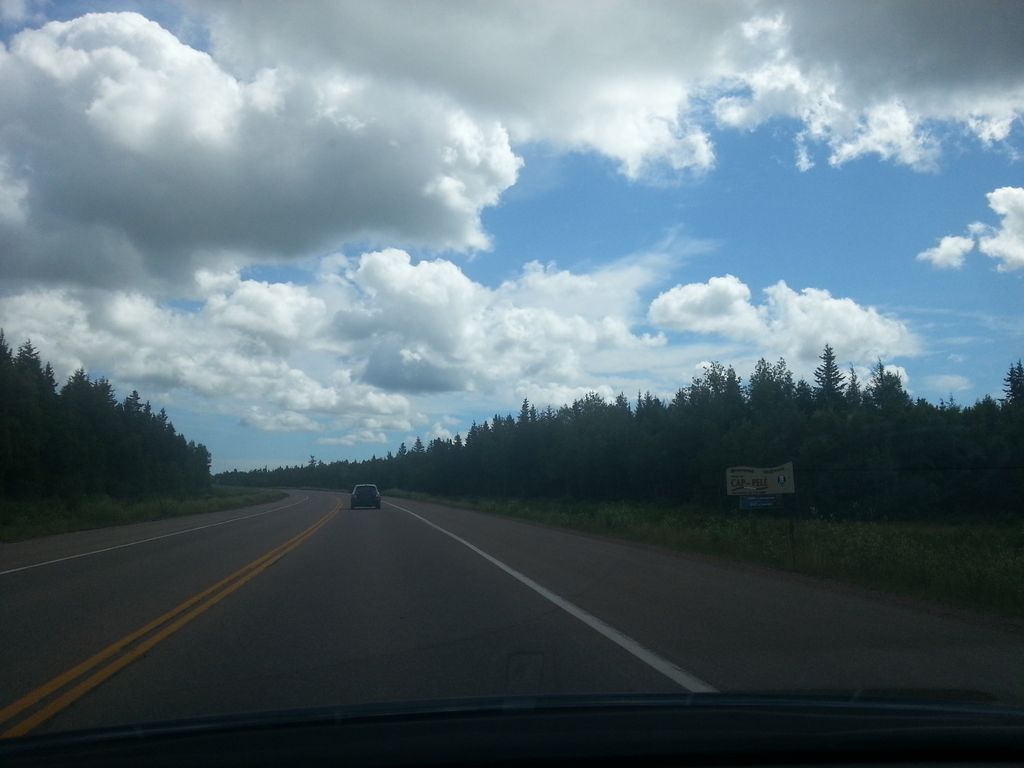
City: charlottetown